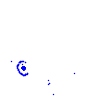
Particle: proton